Interaction volume radius: 5 \u00c5
Interaction volume height: 20 \u00c5
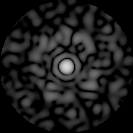
Disorder parameter: 0.8457